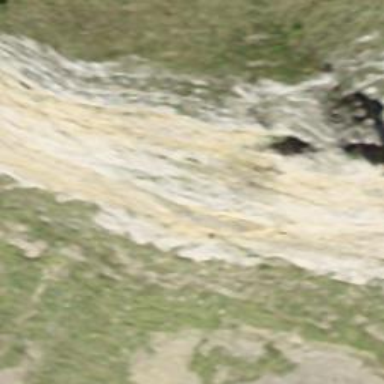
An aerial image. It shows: Natural cliff.